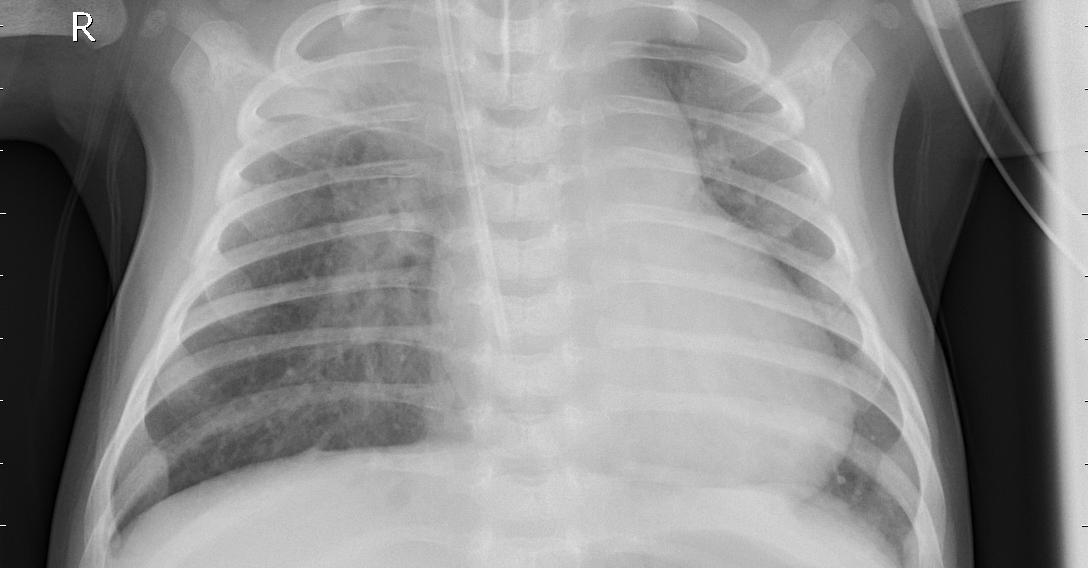
Diagnosis: PNEUMONIA